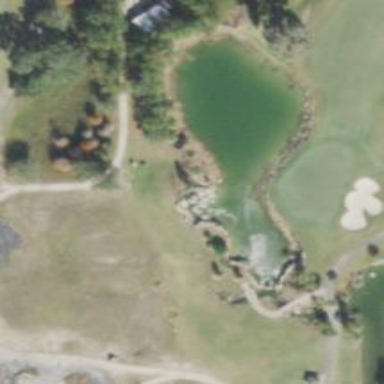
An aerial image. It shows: Driving range for golf on grass.